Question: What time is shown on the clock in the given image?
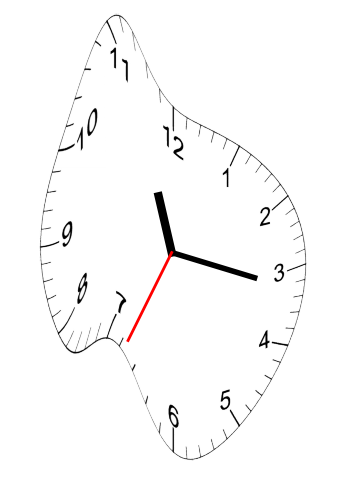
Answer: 11:16:34